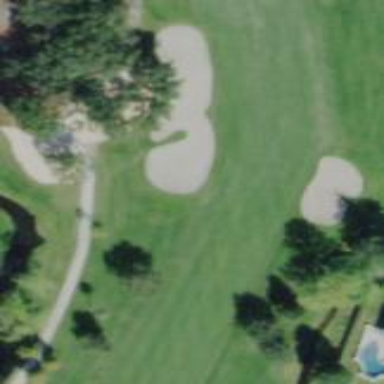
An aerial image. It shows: Golf fairway surrounded by grass.